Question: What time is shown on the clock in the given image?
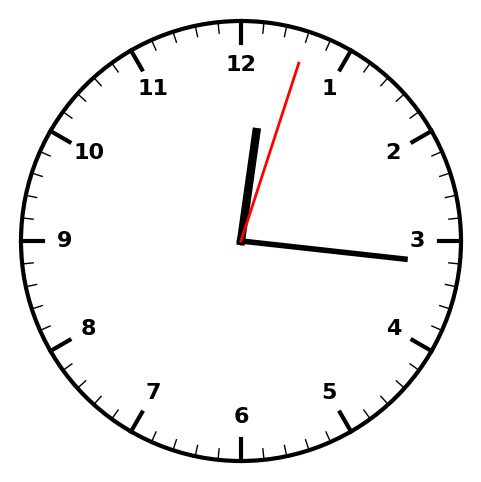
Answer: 12:16:03